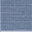
Piece: xx